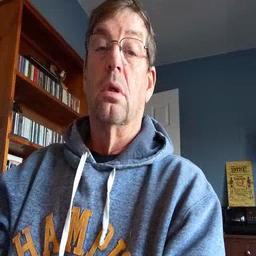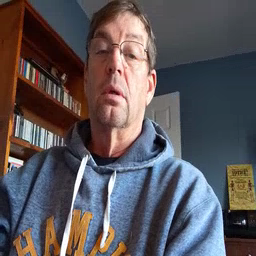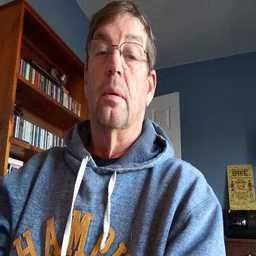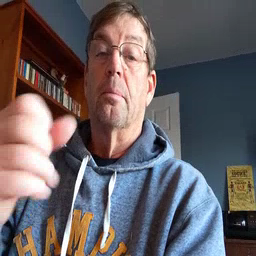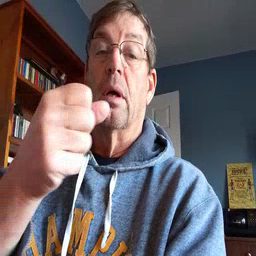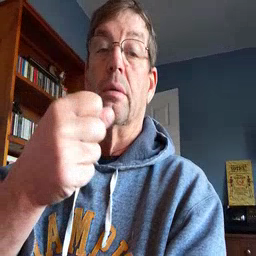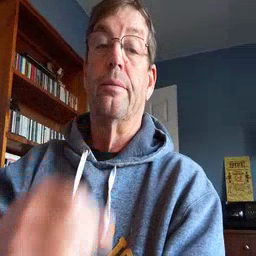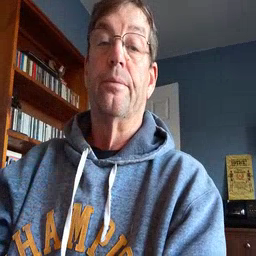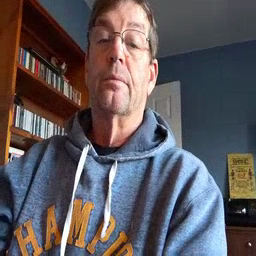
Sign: milk